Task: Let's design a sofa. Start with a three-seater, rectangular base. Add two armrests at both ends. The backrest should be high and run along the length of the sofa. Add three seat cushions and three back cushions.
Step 528:
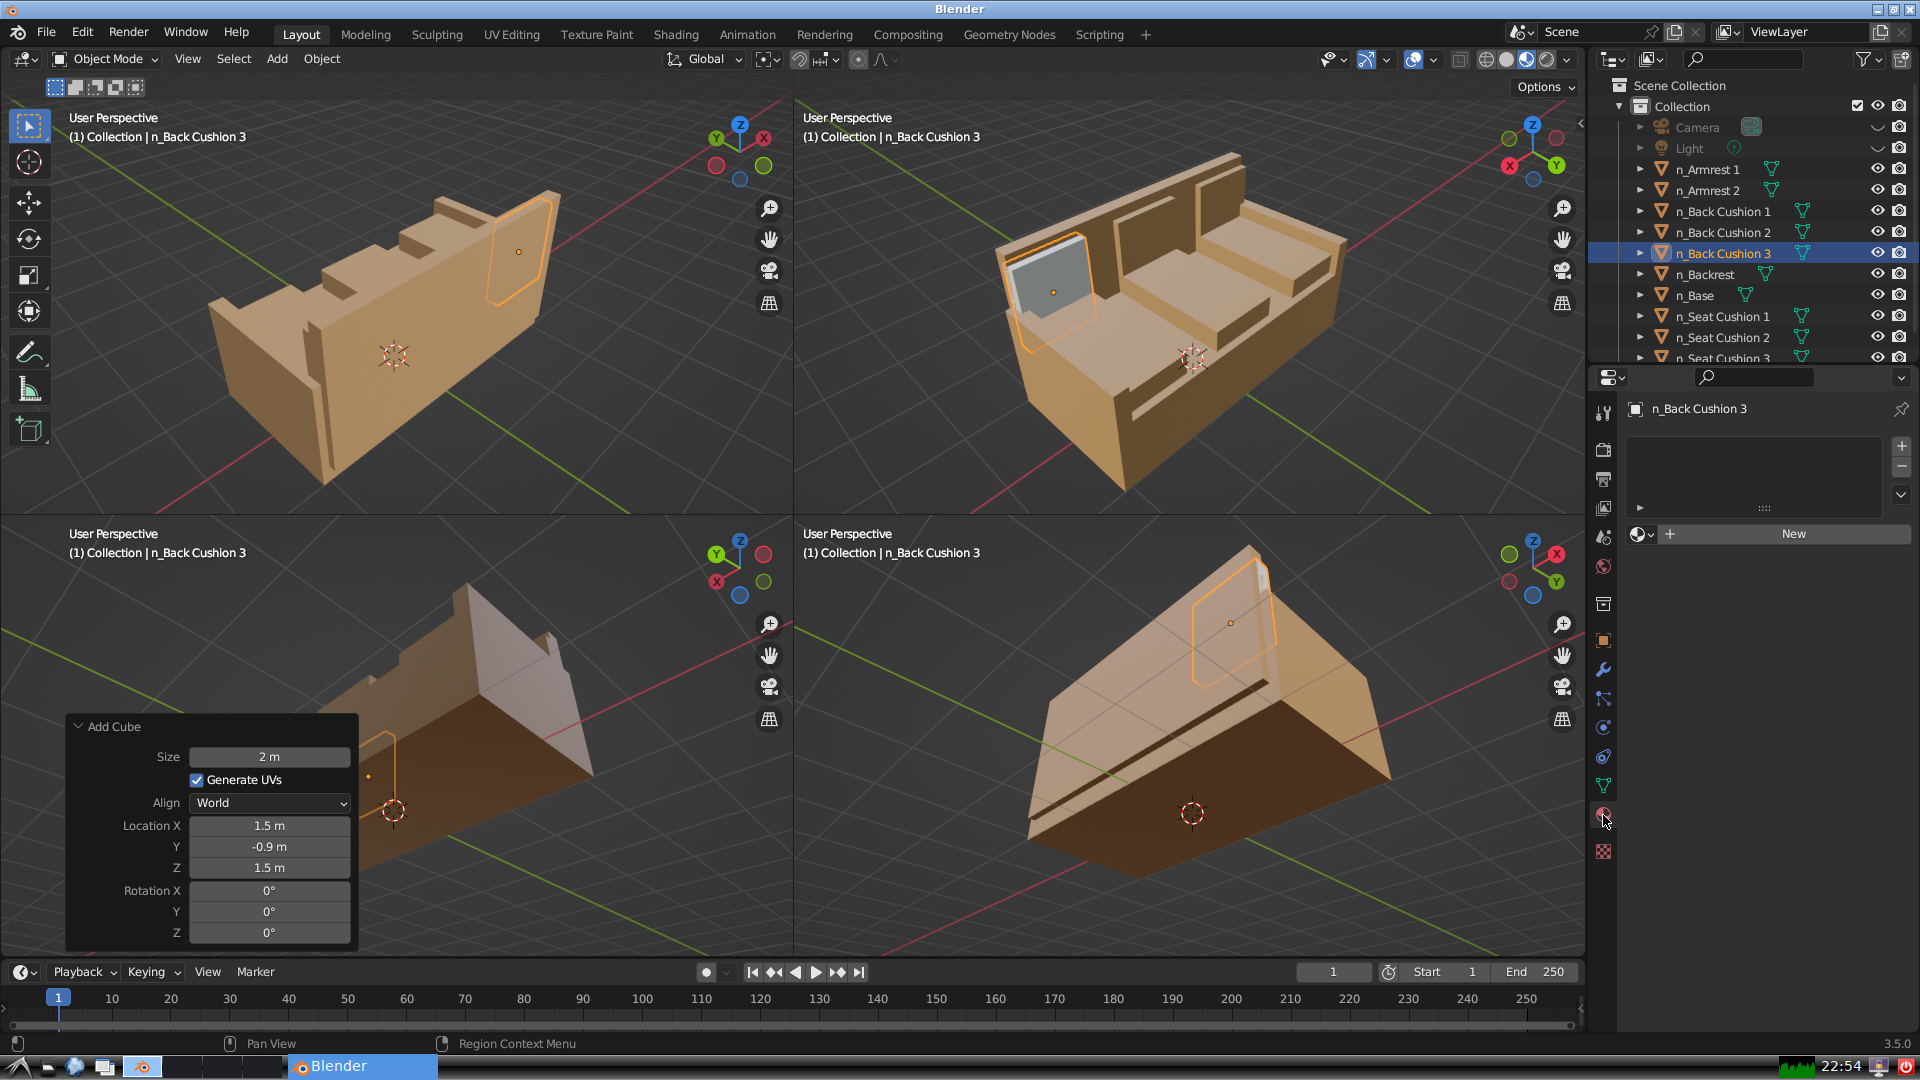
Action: {"mouse_move": [1636, 534]}